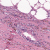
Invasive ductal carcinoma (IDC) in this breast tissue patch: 0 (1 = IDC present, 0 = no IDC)